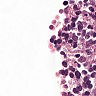
Metastatic tissue present: no